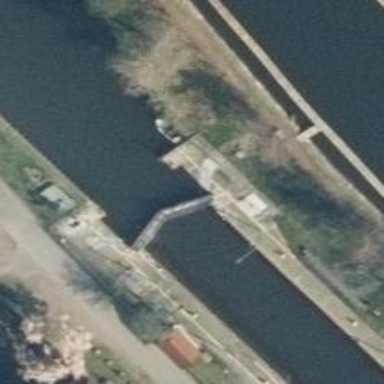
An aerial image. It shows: Lock gate on waterway.